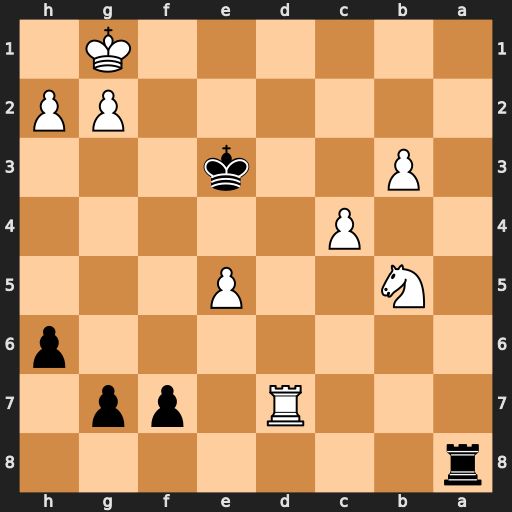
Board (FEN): r7/3R1pp1/7p/1N2P3/2P5/1P2k3/6PP/6K1
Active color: b
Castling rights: -
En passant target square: -
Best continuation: Ra1+ Rd1 Rxd1#